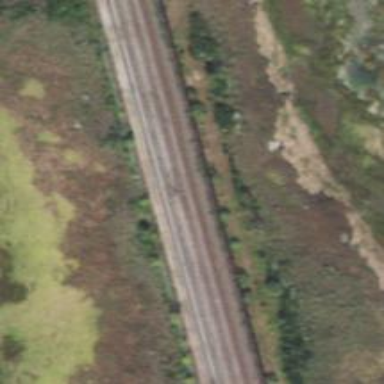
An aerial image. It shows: Electrified rail in service yard.